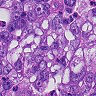
Metastatic tissue present: yes